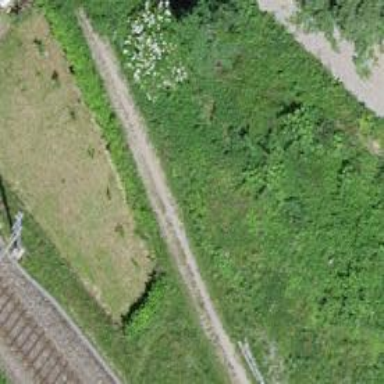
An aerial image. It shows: Gravel path.